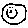
Label: smiley face